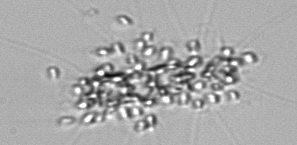
Label: Chaetoceros_didymus_TAG_external_flagellate